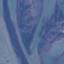
Land use / land cover class: River